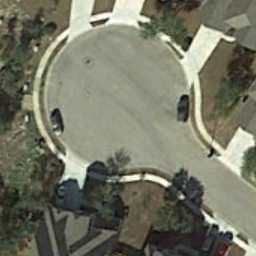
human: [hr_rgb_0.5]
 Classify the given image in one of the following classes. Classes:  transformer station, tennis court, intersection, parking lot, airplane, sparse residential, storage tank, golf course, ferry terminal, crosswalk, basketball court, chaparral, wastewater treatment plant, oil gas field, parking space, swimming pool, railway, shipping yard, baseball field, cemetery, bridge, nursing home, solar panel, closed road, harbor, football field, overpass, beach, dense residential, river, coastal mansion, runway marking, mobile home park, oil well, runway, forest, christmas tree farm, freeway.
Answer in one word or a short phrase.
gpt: closed road